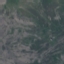
Land use / land cover class: HerbaceousVegetation